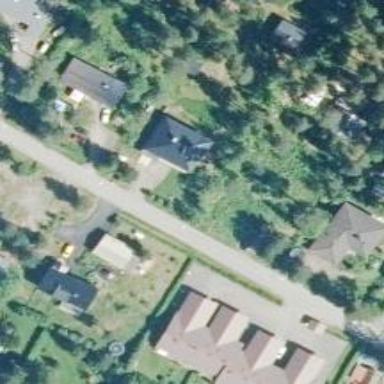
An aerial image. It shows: Peaceful suburb.